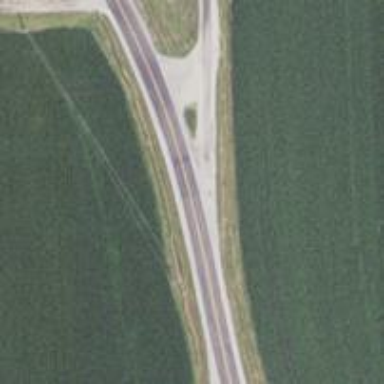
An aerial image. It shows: Tertiary road.